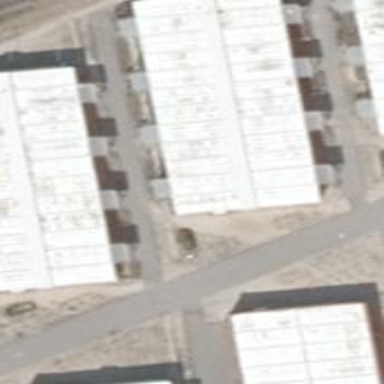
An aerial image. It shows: Container building.